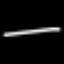
Label: line